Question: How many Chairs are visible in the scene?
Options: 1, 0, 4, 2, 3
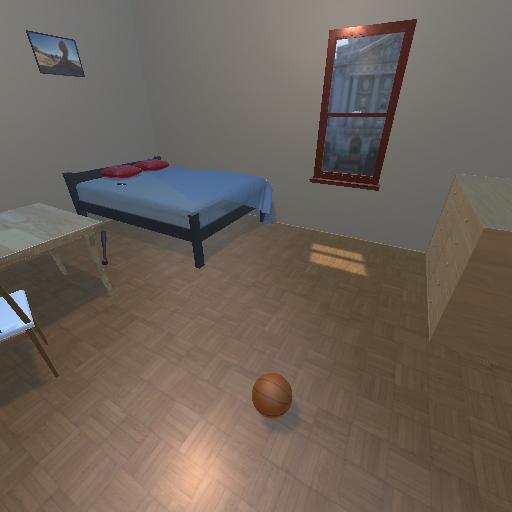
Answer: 1